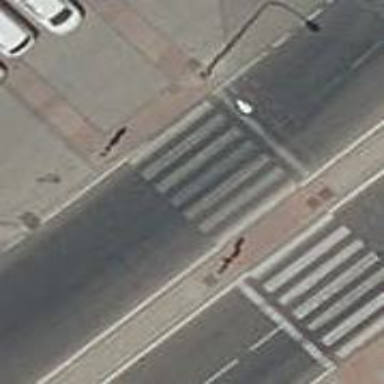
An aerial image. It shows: Road crossing with traffic signals and island.